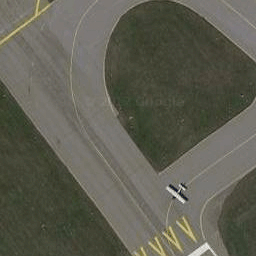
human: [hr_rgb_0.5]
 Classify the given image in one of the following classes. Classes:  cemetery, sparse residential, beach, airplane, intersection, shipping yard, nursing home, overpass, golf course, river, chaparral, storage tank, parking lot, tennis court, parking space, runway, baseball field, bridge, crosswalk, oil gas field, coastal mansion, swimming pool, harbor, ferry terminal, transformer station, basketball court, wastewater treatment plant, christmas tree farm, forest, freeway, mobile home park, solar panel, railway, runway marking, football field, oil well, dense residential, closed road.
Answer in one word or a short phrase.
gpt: runway